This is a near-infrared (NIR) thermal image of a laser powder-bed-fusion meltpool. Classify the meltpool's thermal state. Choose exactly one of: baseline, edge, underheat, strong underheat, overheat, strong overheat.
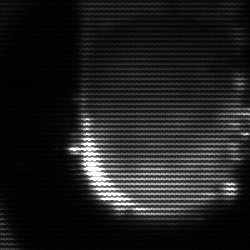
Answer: baseline